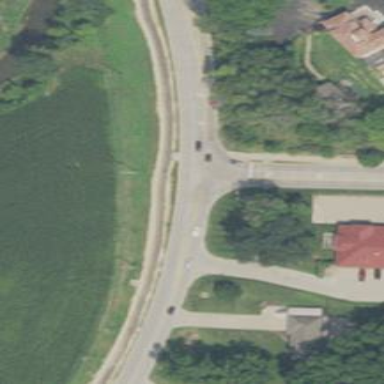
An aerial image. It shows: Secondary road.